Question: Here's the deal. My app is using Defualt Public CloudKit container to provide some images. The app works well on my iPhone and different simulators on iOS 8.0. I submited my app and it's on app store now but the Cloudkit functionality does not work on the app downloaded from app store.
Is there anything I should have done within the code or setting? Here is my Xcode setting.

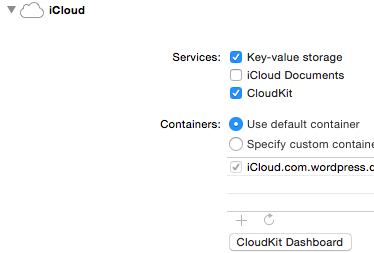
Answer: OK I found where I was wrong. I put it here for other people.
We need to deploy the Development Environment to Production Environment in CloudKit dashboard.
> The Development and Production EnvironmentsCloudKit provides separate development and production environments for your record types and data. The development environment is a more flexible environment that is available only to members of your development team. When your app adds a new field to a record and saves that record in the development environment, the server updates the schema information automatically. You can use this feature to make changes to your schema during development, which saves time. One caveat is that after you add a field to a record, the data type associated with that field cannot be changed programmatically. To change a field's type, you must delete the field in CloudKit Dashboard and add it again with the new type.Prior to deploying your app, you migrate your schema and data to the production environment using CloudKit Dashboard. When running against the production environment, the server prevents your app from changing the schema programmatically. You can still make changes with CloudKit Dashboard but attempts to add fields to a record in the production environment result in errors.Note: iOS Simulator works only with the development environment. When you are ready to test your app in a production environment, do so from a device.
During development, Xcode automatically points your app to the development environment. Before you ship your app, configure your app using the distribution workflow. In this workflow, Xcode lets you choose whether you want to target the development or production environment and adds the com.apple.developer.icloud-container-environment entitlement to your app with the value you selected. Prior to shipping, be sure to configure your app for the production environment. Apps that target the development environment will be rejected by the App Store.